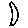
Label: moon